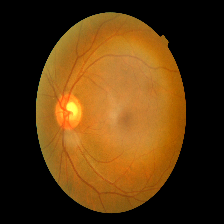
Diabetic retinopathy grade: Mild